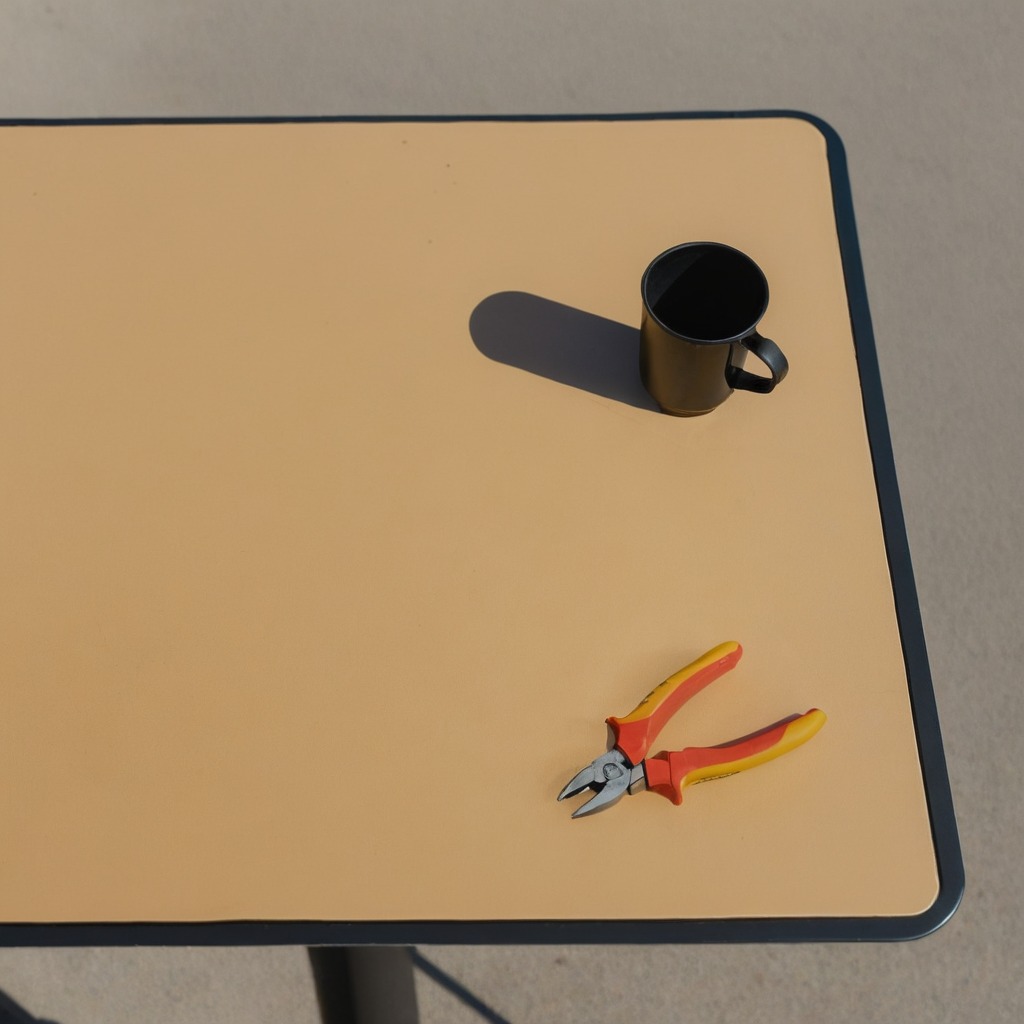
A plier lying on a textured surface in a temporary outdoor tool station.